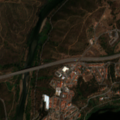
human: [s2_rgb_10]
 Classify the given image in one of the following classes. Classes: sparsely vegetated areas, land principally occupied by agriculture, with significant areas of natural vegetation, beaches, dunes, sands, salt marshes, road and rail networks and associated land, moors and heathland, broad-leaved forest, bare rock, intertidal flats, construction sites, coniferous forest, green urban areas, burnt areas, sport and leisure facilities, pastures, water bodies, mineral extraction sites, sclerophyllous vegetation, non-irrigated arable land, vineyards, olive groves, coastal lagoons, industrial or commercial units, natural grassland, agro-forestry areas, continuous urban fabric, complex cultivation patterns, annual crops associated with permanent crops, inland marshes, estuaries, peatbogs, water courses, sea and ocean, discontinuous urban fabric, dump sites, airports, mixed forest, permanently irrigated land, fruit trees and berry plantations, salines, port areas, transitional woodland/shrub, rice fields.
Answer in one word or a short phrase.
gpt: discontinuous urban fabric, permanently irrigated land, olive groves, annual crops associated with permanent crops, transitional woodland/shrub, water courses